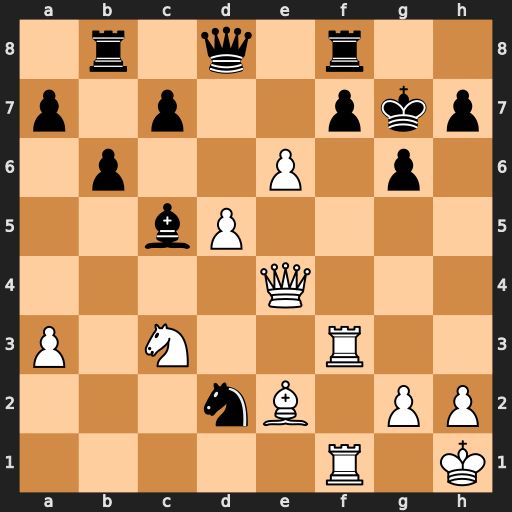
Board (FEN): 1r1q1r2/p1p2pkp/1p2P1p1/2bP4/4Q3/P1N2R2/3nB1PP/5R1K
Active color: w
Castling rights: -
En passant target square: -
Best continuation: Rxf7+ Rxf7 Rxf7+